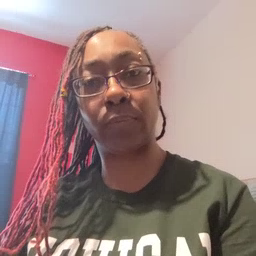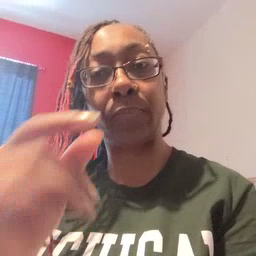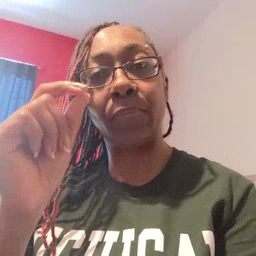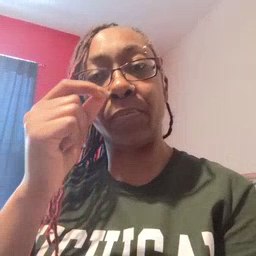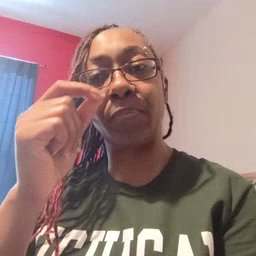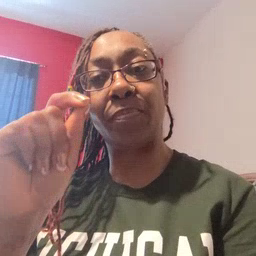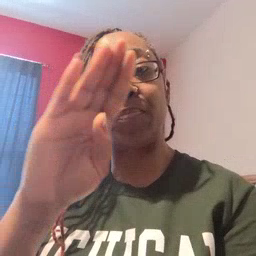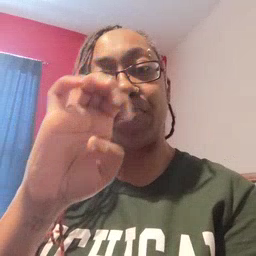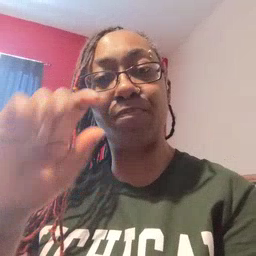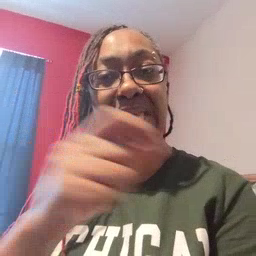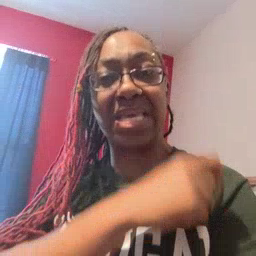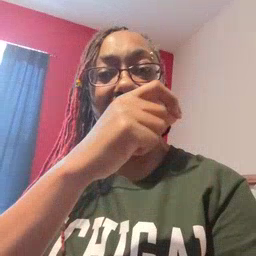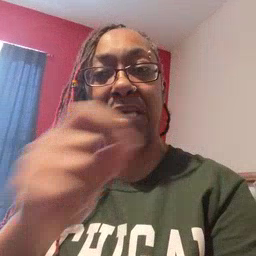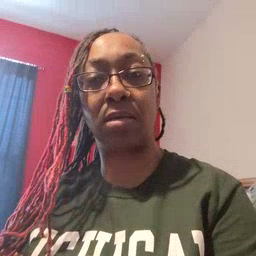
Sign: bee